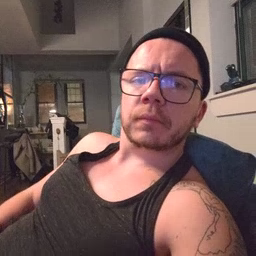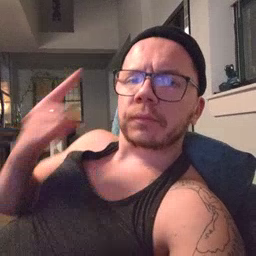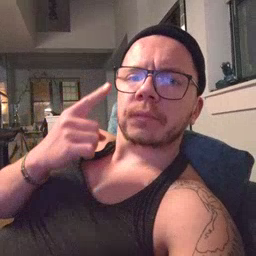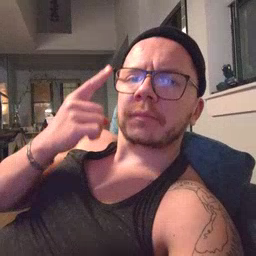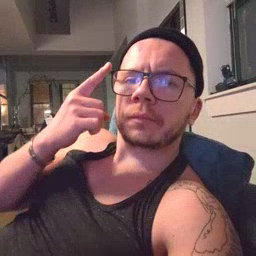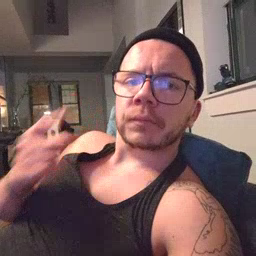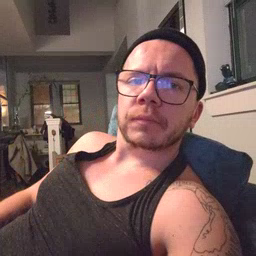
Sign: think